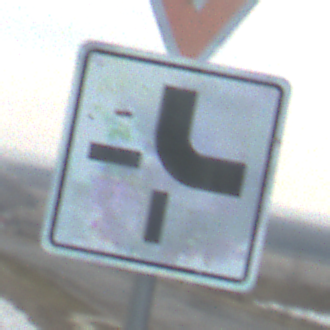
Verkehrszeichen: VerlaufVorfahrtsstrasse4
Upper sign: VorfahrtGewaehren
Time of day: SunriseSunset
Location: Outdoor (RoadRail)
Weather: PartlyCloudy
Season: NotSpecified
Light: Natural